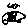
Label: car